Question: My overall goal is to iterate through every tr in this table and go through several 'td''s per 'tr' and print out the text in them.
I've tried going back as far as the body yet still no luck. ideally I would like to just run a 'for'loop through 'table[@id='aui']/tbody/tr[i]/td[i]' where 'i' is the variable in the range(0, sizeOfTable)
'''
ele = driver.find_elements_by_xpath("//body/div[@id='page']/section[@id='content']/div[@class='aui-page-panel']/div[@class='aui-page-panel-inner']/section[@class='aui-page-panel-content']/div[@class='aui-page-panel']/div[@class='aui-page-panel-inner']/section[@class='aui-page-panel-content']/div[@class='module']/div[@id='projects']/div[@class='p-list']/table[@id='aui']/tbody/tr[1]/td[1]")
'''
right now when I run 'print(ele.text)' after creating 'ele', it just prints out an empty list

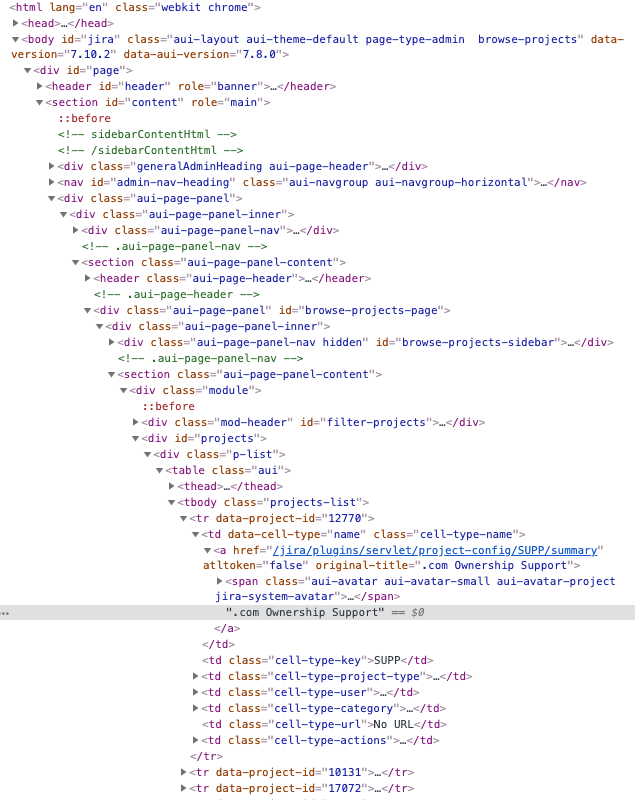
Answer: Reason for the issue is a wrong XPath. The table has 'class' with 'aui' but not 'id'.
Correct the XPath as below.
'''
//table[@class='aui']//tr
'''
This should give you a list of rows and then you can iterate through them.
if you want to print the text in the cell then use this.
'''
rows = driver.find_element_by_css_selector("table.auti tr")
for row in rows:
# get the hrefs
columsWithLink = row.find_element_by_xpath(".//td[a]")
for column in columsWithLink:
# print column text
print (column.text)
# print link href
print(column.find_element_by_xpath(".//a").get_attribute("href"))
'''
if you just want to print link hrefs then use the below
'''
rows = driver.find_element_by_css_selector("table.auti tr")
for row in rows:
# get the hrefs
links = row.find_element_by_xpath(".//td/a")
for link in links:
# print link href
print(link.get_attribute("href"))
'''